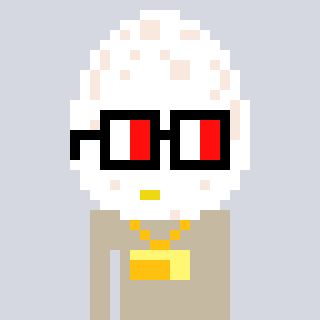
a pixel art character with square glasses with black frames and red eyes, a egg-shaped head and a bege-colored body on a cool background